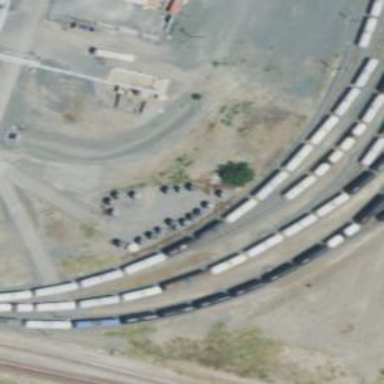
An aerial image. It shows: Rail spur service.